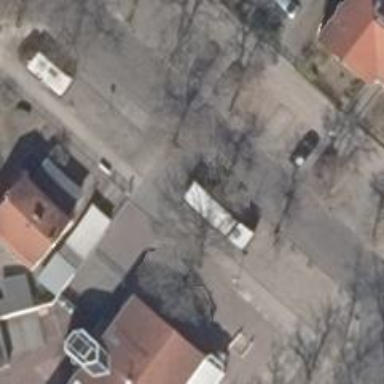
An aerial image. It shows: Residential road with separate sidewalks on both sides.